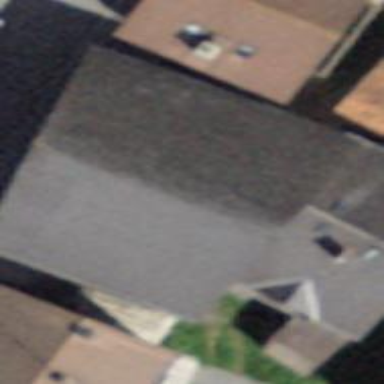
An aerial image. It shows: Simple and straightforward house.